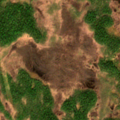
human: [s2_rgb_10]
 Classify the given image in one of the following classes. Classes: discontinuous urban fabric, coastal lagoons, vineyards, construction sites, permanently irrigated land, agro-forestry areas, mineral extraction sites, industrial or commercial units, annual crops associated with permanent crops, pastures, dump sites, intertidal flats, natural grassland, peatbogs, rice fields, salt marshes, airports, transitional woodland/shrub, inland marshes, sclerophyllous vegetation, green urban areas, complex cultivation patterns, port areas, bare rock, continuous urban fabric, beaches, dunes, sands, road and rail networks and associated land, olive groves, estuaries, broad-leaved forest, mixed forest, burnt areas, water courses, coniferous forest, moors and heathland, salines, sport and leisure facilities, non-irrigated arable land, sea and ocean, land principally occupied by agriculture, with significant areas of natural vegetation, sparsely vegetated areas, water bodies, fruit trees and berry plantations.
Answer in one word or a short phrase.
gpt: coniferous forest, transitional woodland/shrub, peatbogs